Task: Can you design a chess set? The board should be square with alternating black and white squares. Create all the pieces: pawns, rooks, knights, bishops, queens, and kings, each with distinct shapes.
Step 3341:
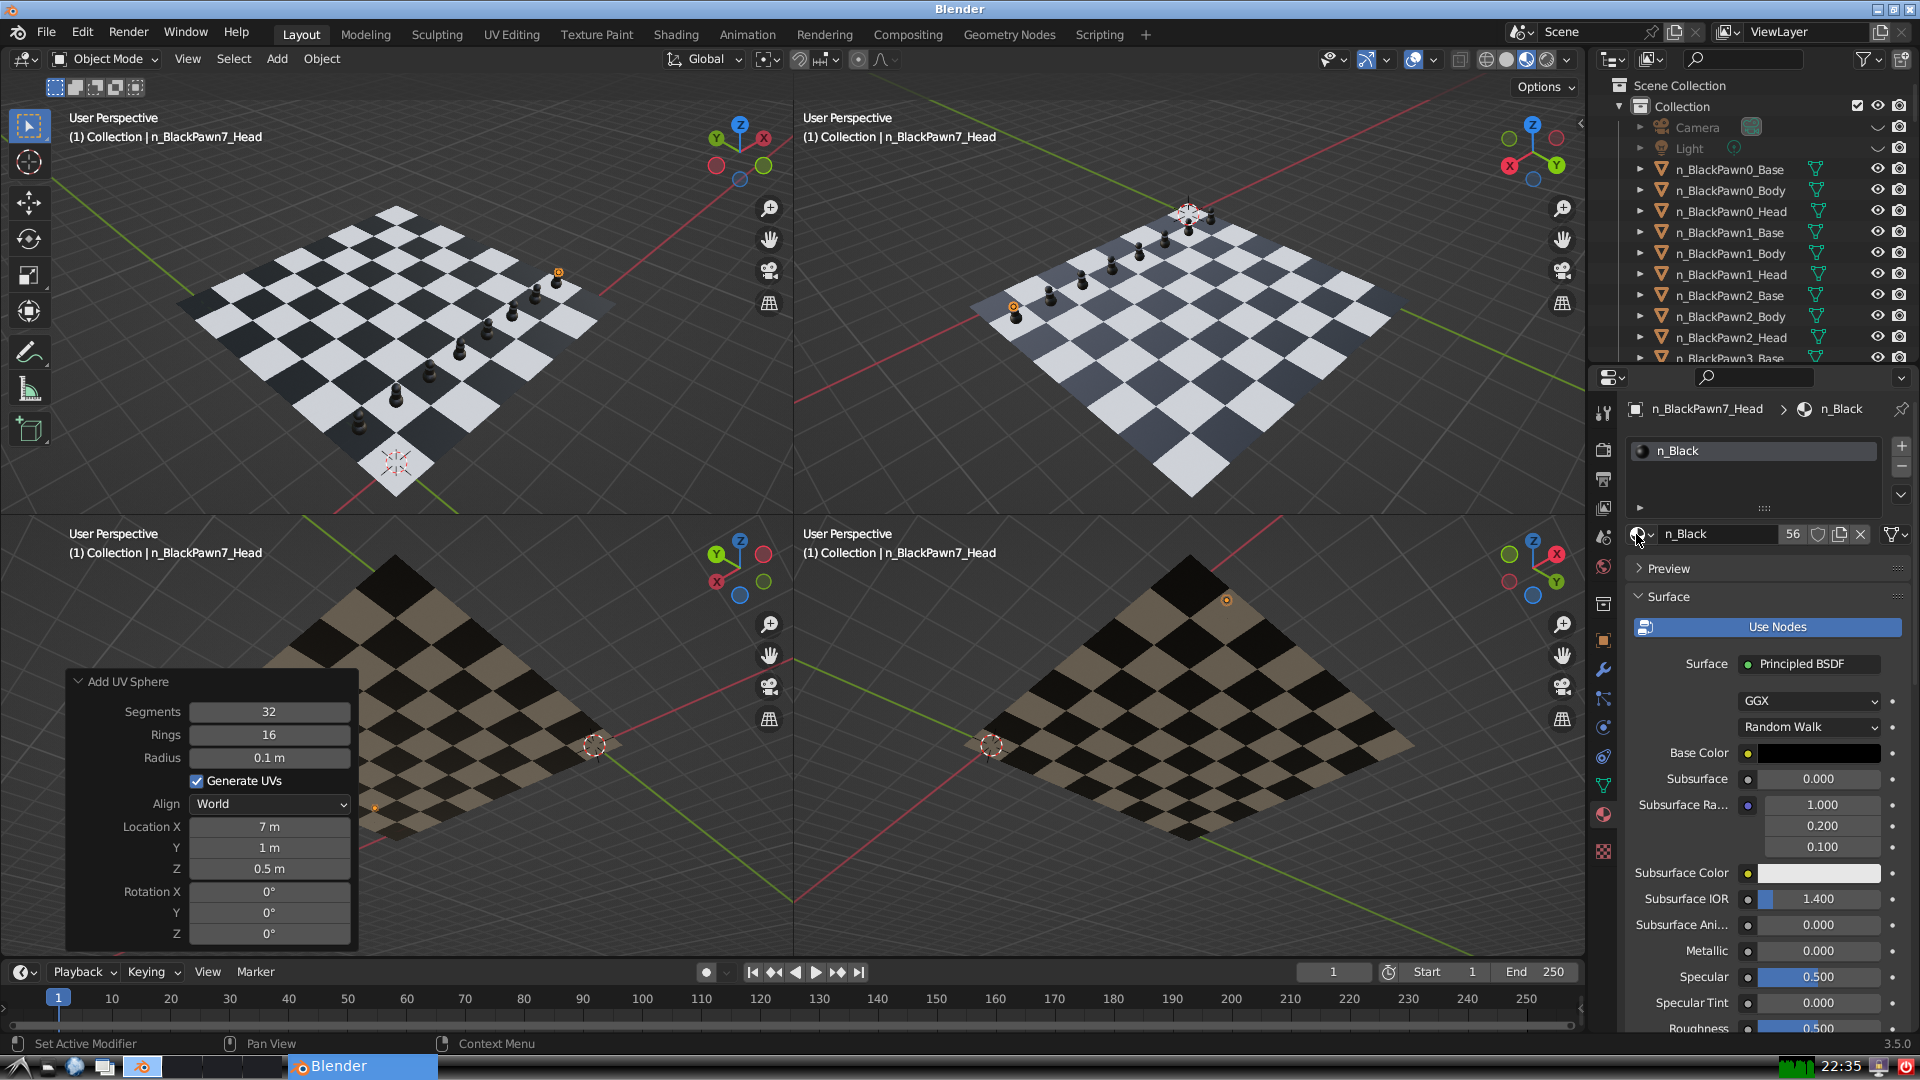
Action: {"mouse_move": [278, 58]}